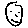
Label: smiley face